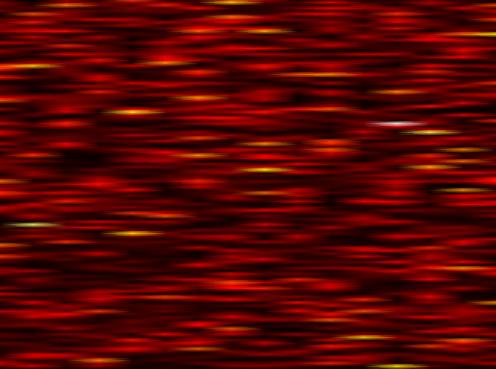
Label: UFMC